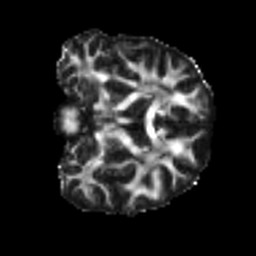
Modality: FA
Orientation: coronal
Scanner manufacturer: siemens
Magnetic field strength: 3 T
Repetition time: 4 s
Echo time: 0.0594 s